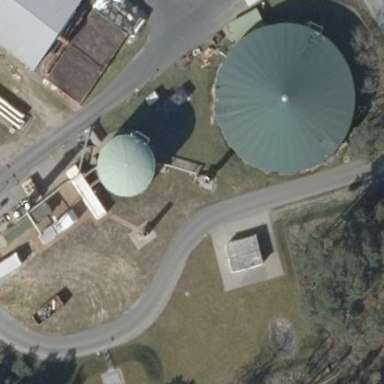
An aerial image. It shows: Slurry tank building.